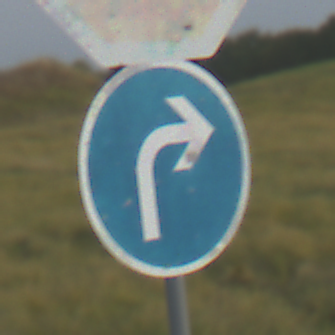
Verkehrszeichen: VorgeschriebeneFahrtrichtungRechts
Zusatzzeichen oben: Stop
Umgebung: Outdoor, Nature
Tageszeit: SunriseSunset
Wetter: PartlyCloudy
Licht: Natural
Jahreszeit: NotSpecified
Kontrast: MediumContrast